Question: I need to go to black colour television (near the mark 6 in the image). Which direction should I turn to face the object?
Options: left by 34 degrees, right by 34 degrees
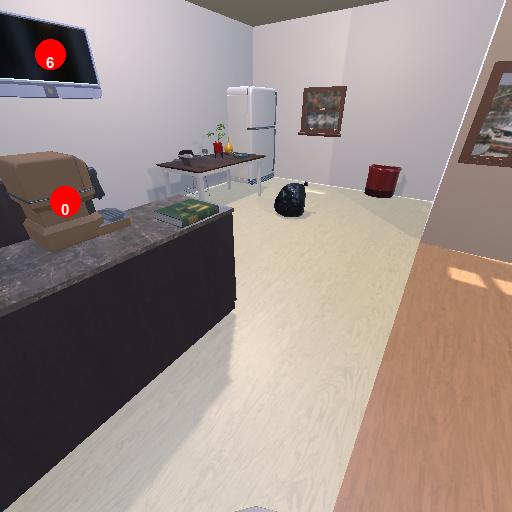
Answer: left by 34 degrees